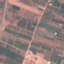
Land use / land cover: PermanentCrop